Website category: sports
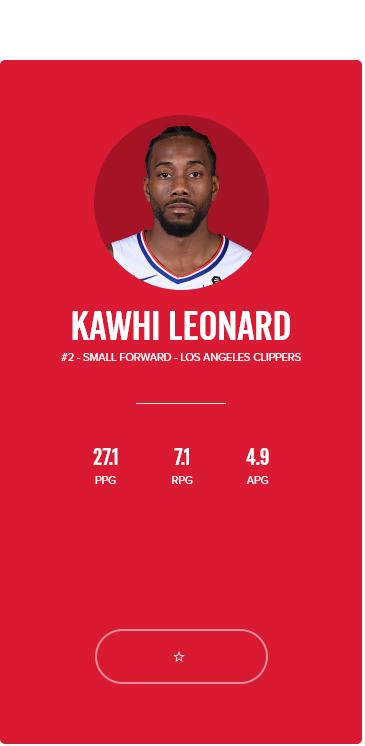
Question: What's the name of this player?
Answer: KAWHI LEONARD

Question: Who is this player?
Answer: KAWHI LEONARD

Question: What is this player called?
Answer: KAWHI LEONARD

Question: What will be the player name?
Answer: KAWHI LEONARD

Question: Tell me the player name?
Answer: KAWHI LEONARD

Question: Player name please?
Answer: KAWHI LEONARD

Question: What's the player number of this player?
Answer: #2

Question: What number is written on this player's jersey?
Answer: #2

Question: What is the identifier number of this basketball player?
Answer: #2

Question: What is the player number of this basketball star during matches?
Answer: #2

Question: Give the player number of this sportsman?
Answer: #2

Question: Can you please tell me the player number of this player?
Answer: #2

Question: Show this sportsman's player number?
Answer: #2

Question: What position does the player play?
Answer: SMALL FORWARD

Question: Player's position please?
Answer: SMALL FORWARD

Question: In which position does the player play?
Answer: SMALL FORWARD

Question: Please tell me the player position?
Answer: SMALL FORWARD

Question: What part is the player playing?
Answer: SMALL FORWARD

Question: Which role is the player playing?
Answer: SMALL FORWARD

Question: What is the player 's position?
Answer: SMALL FORWARD

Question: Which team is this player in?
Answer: LOS ANGELES CLIPPERS

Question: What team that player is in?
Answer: LOS ANGELES CLIPPERS

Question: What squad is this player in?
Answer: LOS ANGELES CLIPPERS

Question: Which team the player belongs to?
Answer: LOS ANGELES CLIPPERS

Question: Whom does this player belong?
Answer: LOS ANGELES CLIPPERS

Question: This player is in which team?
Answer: LOS ANGELES CLIPPERS

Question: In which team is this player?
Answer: LOS ANGELES CLIPPERS

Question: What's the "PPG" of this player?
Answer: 27.1

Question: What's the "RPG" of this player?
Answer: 7.1

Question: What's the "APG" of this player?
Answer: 4.9

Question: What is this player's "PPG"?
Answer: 27.1

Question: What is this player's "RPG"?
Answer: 7.1

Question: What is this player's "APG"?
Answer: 4.9

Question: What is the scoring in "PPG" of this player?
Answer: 27.1

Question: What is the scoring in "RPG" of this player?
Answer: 7.1

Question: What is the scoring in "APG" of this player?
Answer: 4.9

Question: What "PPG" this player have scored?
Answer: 27.1

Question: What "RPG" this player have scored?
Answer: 7.1

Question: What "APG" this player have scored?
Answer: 4.9

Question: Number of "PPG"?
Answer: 27.1

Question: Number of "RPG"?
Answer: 7.1

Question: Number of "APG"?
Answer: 4.9

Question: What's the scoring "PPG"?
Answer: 27.1

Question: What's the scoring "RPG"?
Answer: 7.1

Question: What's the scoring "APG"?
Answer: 4.9